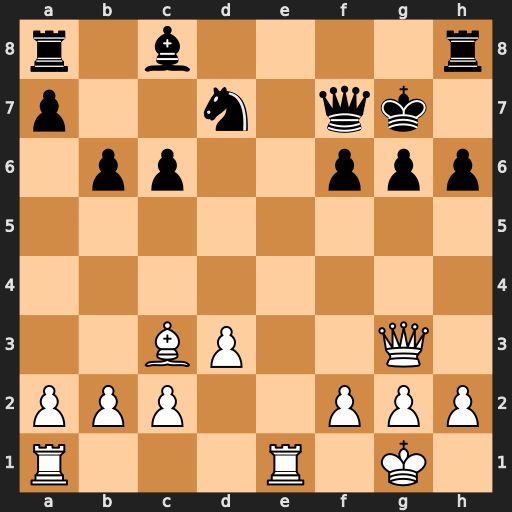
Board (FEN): r1b4r/p2n1qk1/1pp2ppp/8/8/2BP2Q1/PPP2PPP/R3R1K1
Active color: w
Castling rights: -
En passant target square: -
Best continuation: Qd6 Re8 Rxe8 Qxe8 Re1 Qf8 Re7+